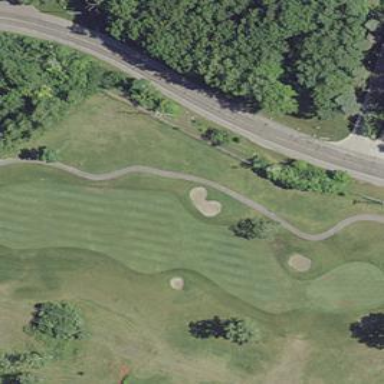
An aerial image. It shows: Golf hole.